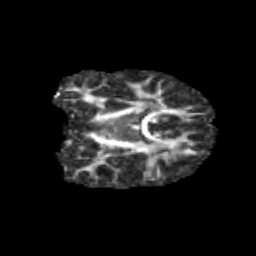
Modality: FA
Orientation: coronal
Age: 9
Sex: female
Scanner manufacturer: siemens
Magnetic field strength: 3 T
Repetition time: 3.8 s
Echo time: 0.07 s